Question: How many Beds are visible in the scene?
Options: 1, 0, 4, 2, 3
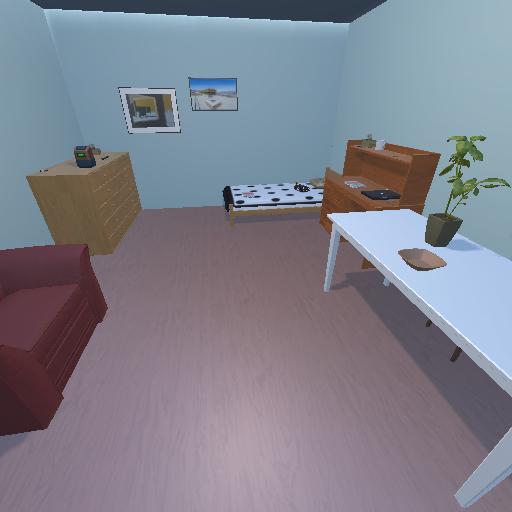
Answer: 1